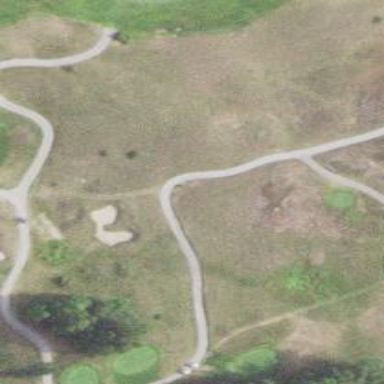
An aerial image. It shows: Service road designated as golf cart path.